Current action and preconditions to check: trajectory_clear

Your task: For each precondition in the list above, predict whether it will hold at this action.

Consider the current scene as observed from the mobile robot's camera, and analyze the predicted future states of all dynamic agents (e.g., people, animals, vehicles, or any moving entities) within the NEXT SECOND.

IMPORTANT: Only answer "very likely" if you are absolutely certain—based on strong, clear evidence—that a dynamic agent will violate the precondition in the predicted future state. Do NOT answer "very likely" for unlikely, ambiguous, or low-probability risks.

Ask yourself for each precondition: Is there a high probability, with clear and convincing evidence, that the predicted future states of any dynamic agent will interfere with the predicted future state of the currently executing action within the NEXT SECOND, causing that precondition to fail?

Assess the risk level based on these predictions. Use "likely" or "very likely" if motions create a clear risk of interference.

Use "neutral" or "improbable" if agents are nearby but their predicted paths are clearly diverging or non-conflicting.

Failure Risk Categories: "very improbable", "improbable", "neutral", "likely", "very likely"

Answer Format: Output ONLY the probability_of_failure value from these categories: "very improbable", "improbable", "neutral", "likely", "very likely"

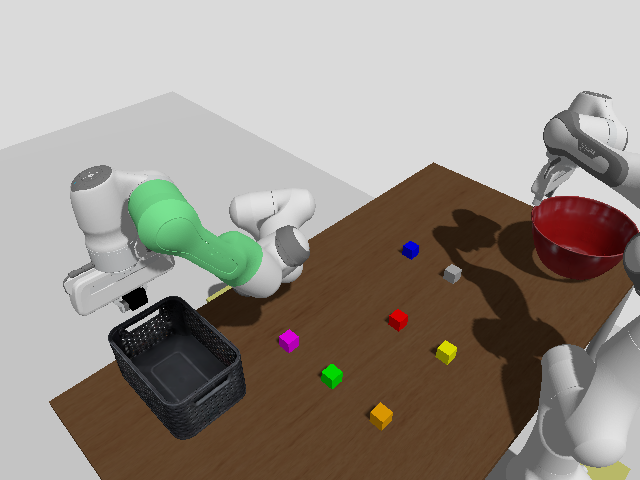

Answer: very improbable